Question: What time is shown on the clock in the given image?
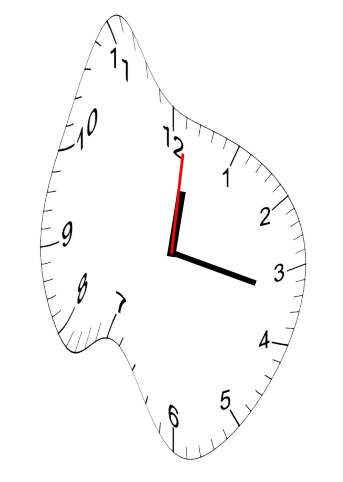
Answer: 12:17:01